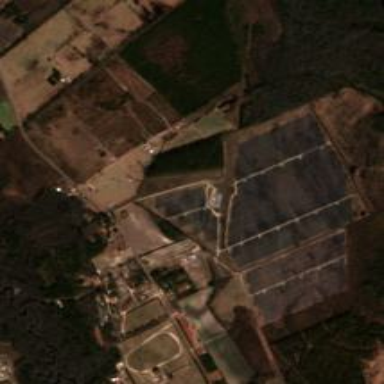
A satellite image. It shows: Solar power plant utilizing photovoltaic technology.